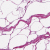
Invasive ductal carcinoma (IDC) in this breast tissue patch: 0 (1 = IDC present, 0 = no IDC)